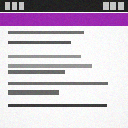
Screen state: on